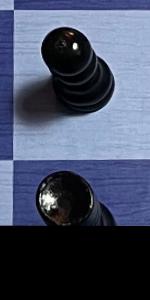
Label: Rook_Black